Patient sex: F
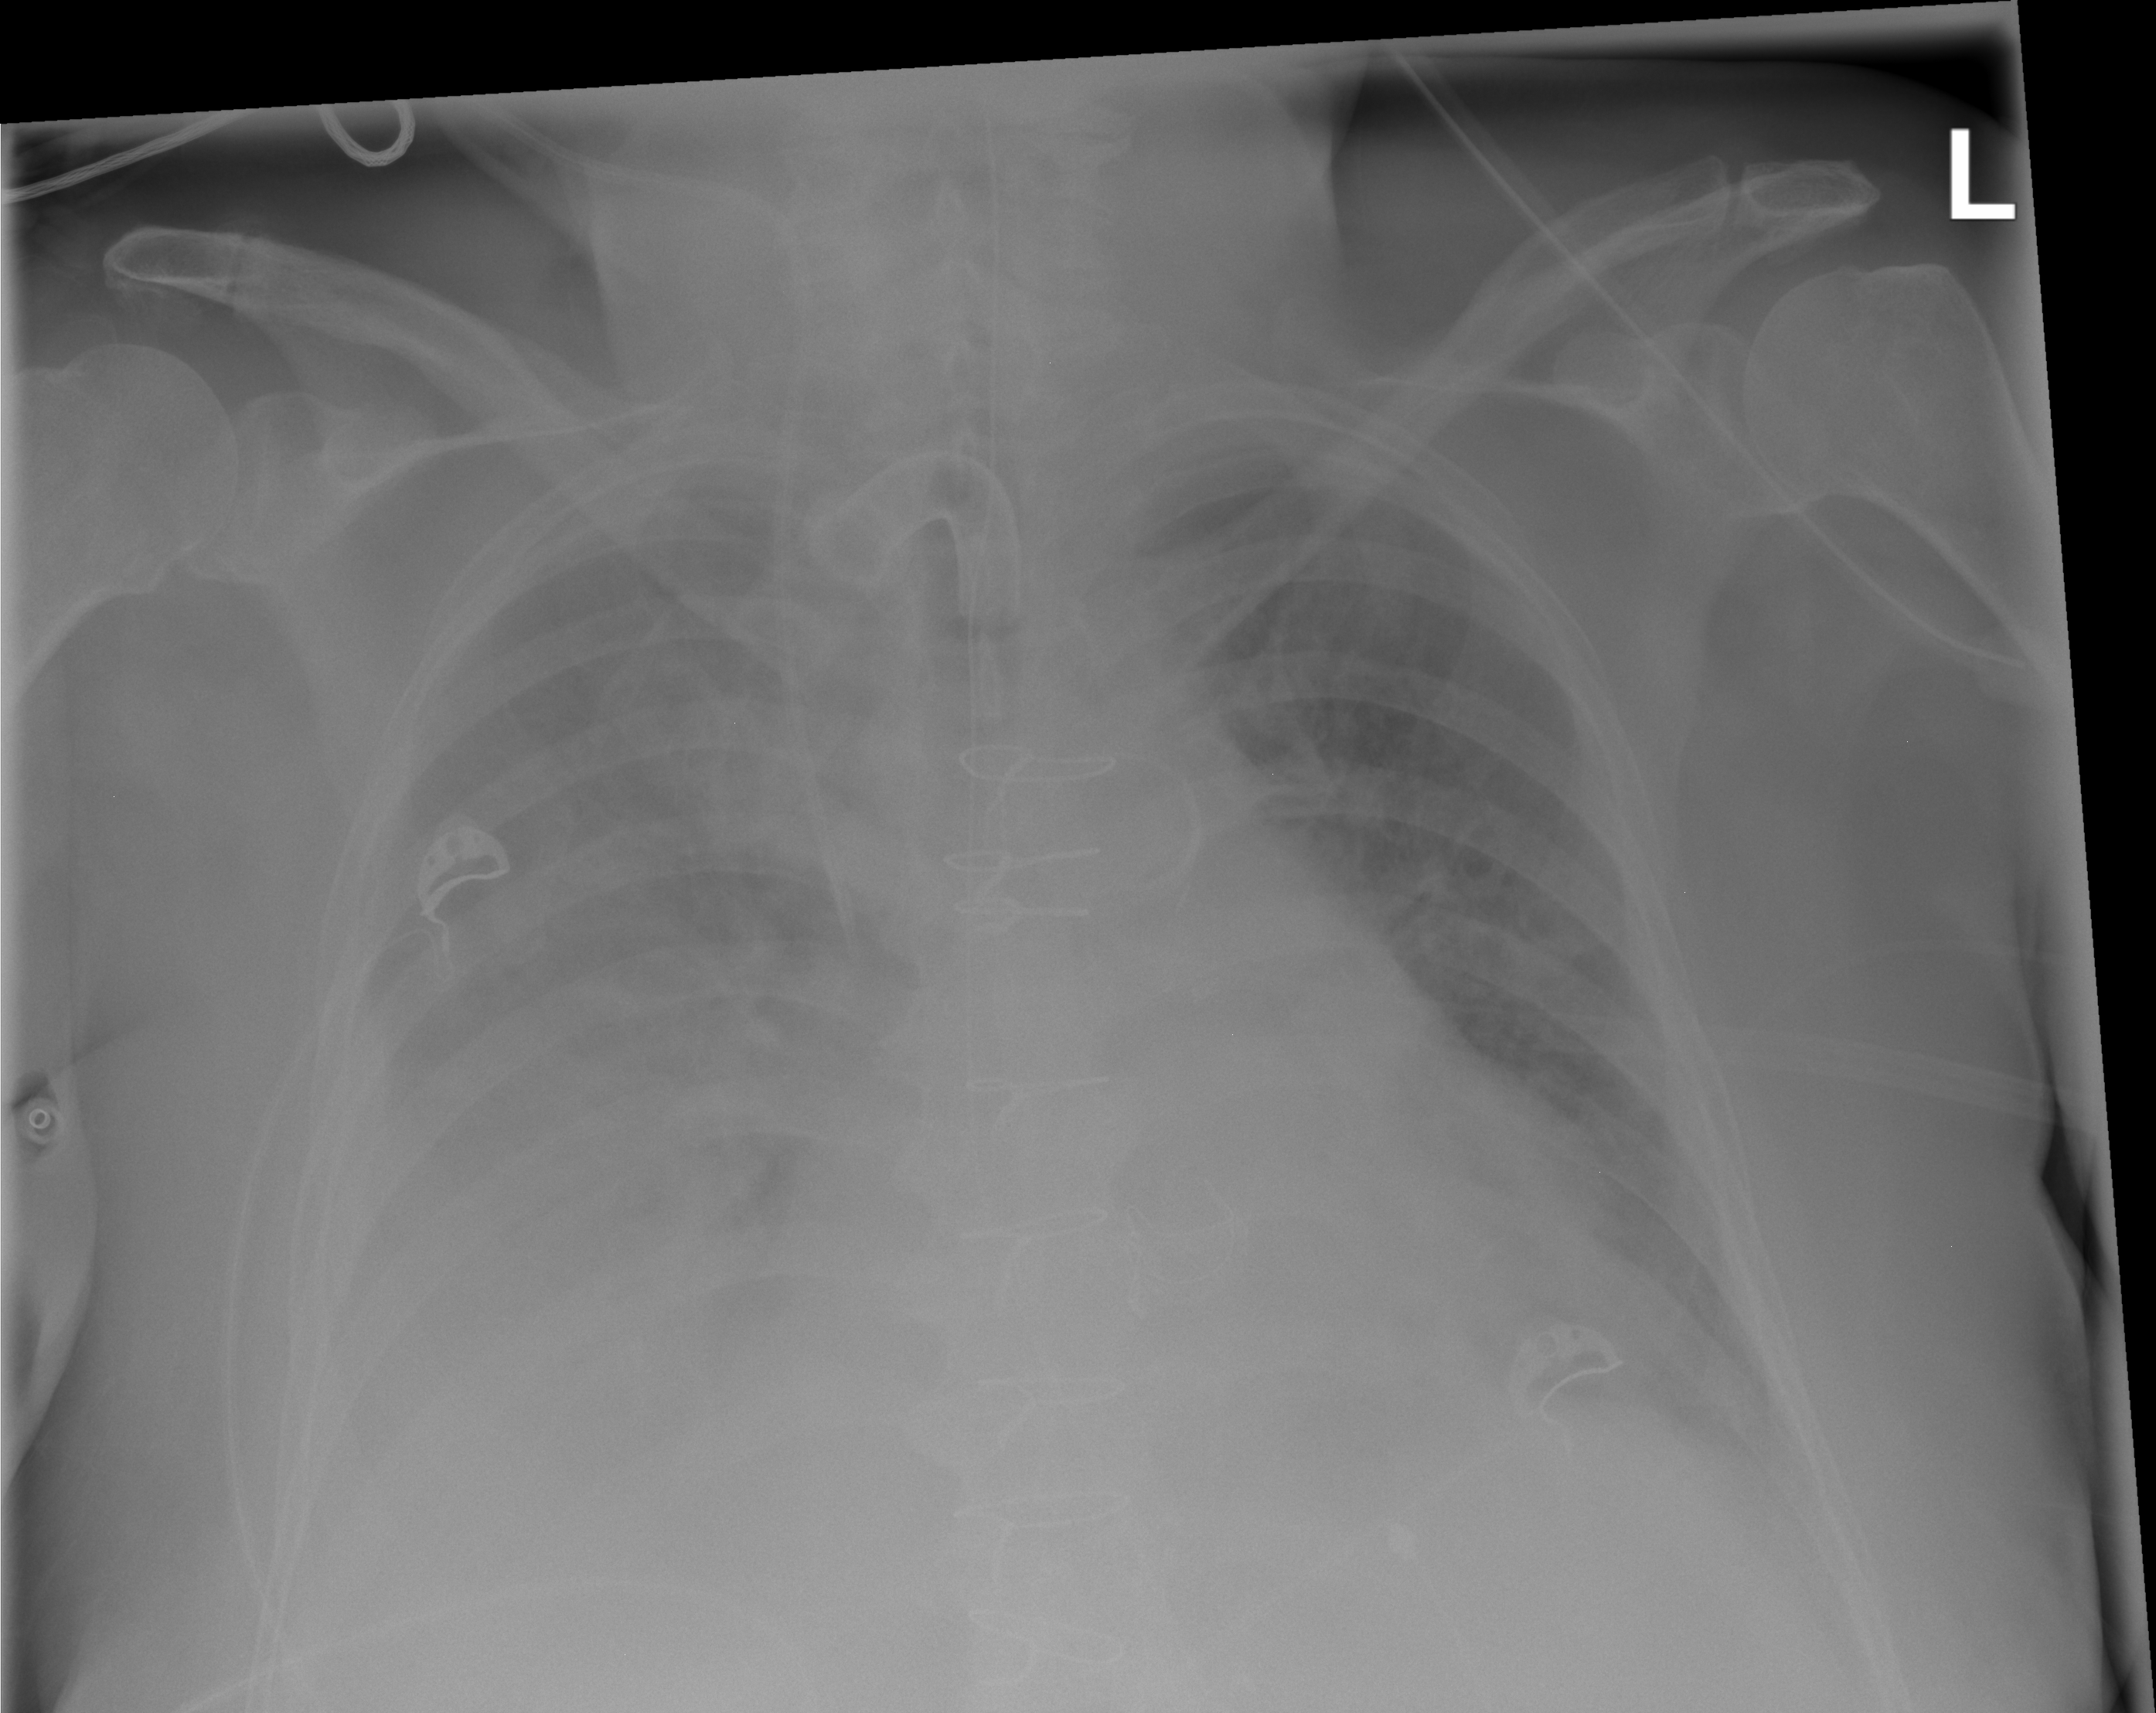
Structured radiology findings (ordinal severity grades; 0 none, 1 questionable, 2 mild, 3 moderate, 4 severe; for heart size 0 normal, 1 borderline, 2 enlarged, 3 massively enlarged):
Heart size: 2
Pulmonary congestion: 2
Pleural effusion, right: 3
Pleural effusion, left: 0
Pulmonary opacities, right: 3
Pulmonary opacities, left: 2
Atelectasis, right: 2
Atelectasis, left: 0